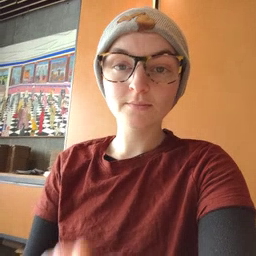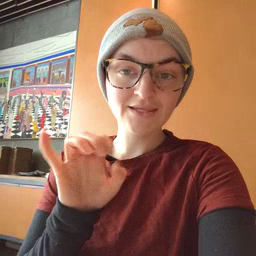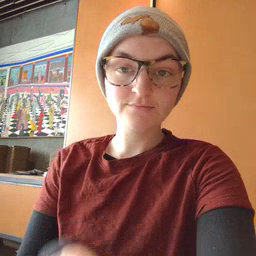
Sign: bye